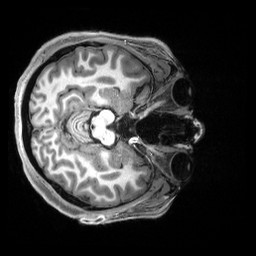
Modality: T1w
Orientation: axial
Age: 19
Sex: female
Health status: healthy
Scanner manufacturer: siemens
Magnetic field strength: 3 T
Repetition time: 2.5 s
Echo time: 0.00222 s